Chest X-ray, PA view. Patient: 71 years old, sex M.
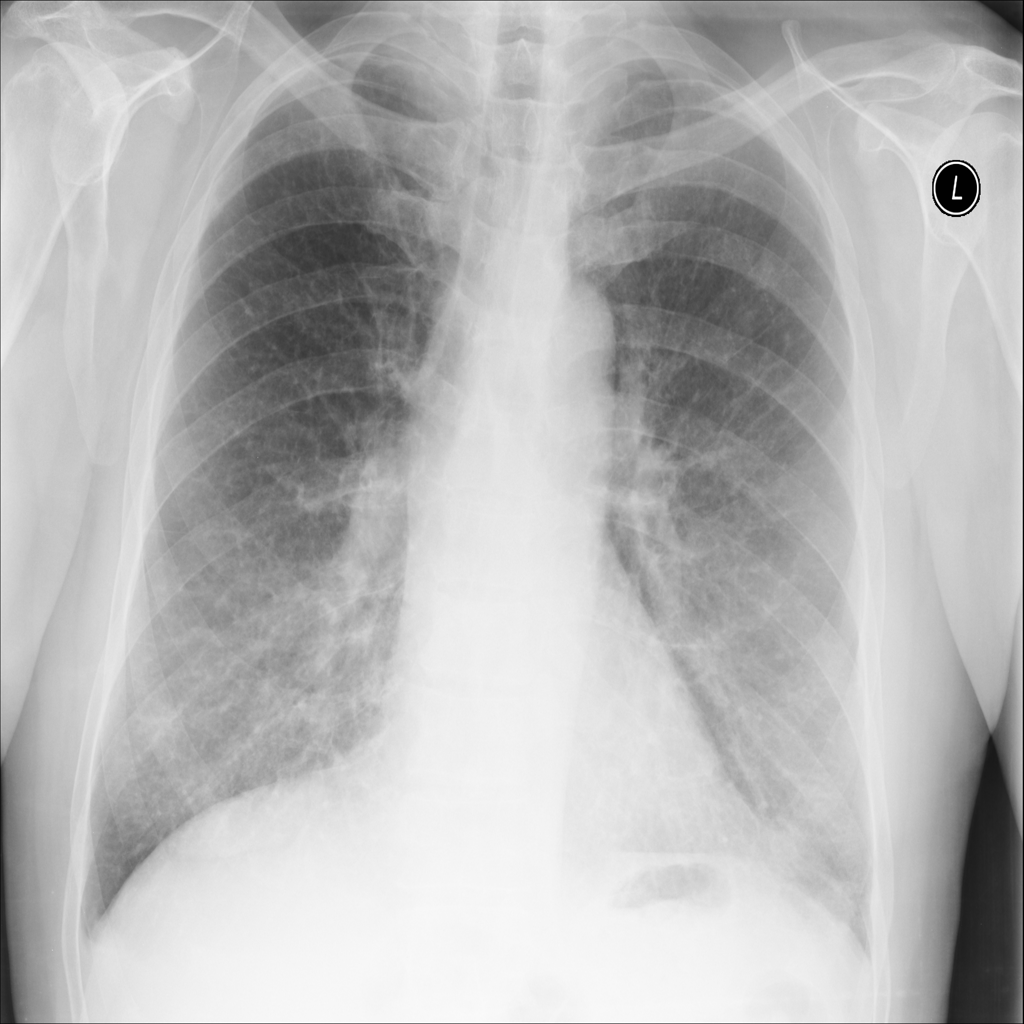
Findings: No Finding